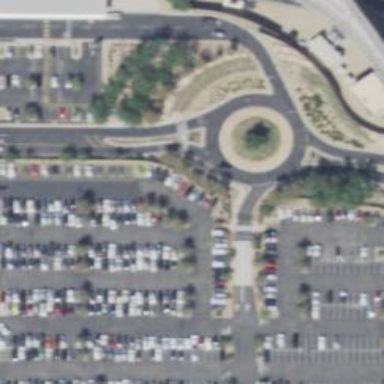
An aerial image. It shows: Unclassified road with asphalt surface leading to roundabout.